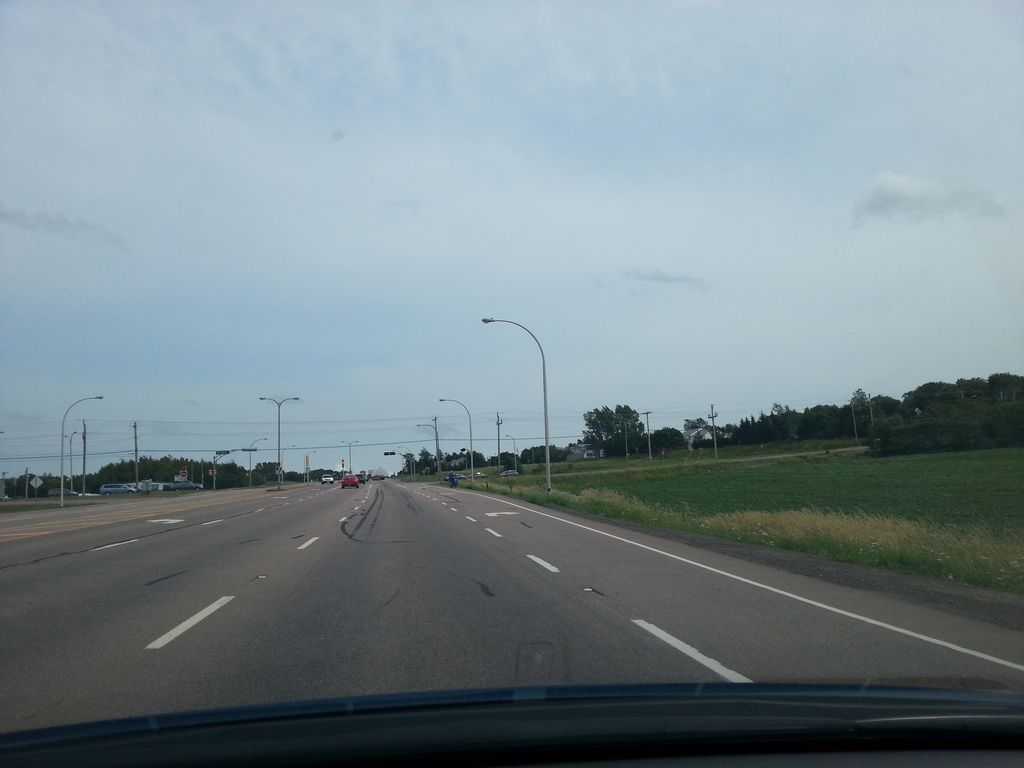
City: charlottetown